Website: crate-barrel
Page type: customer-info-address
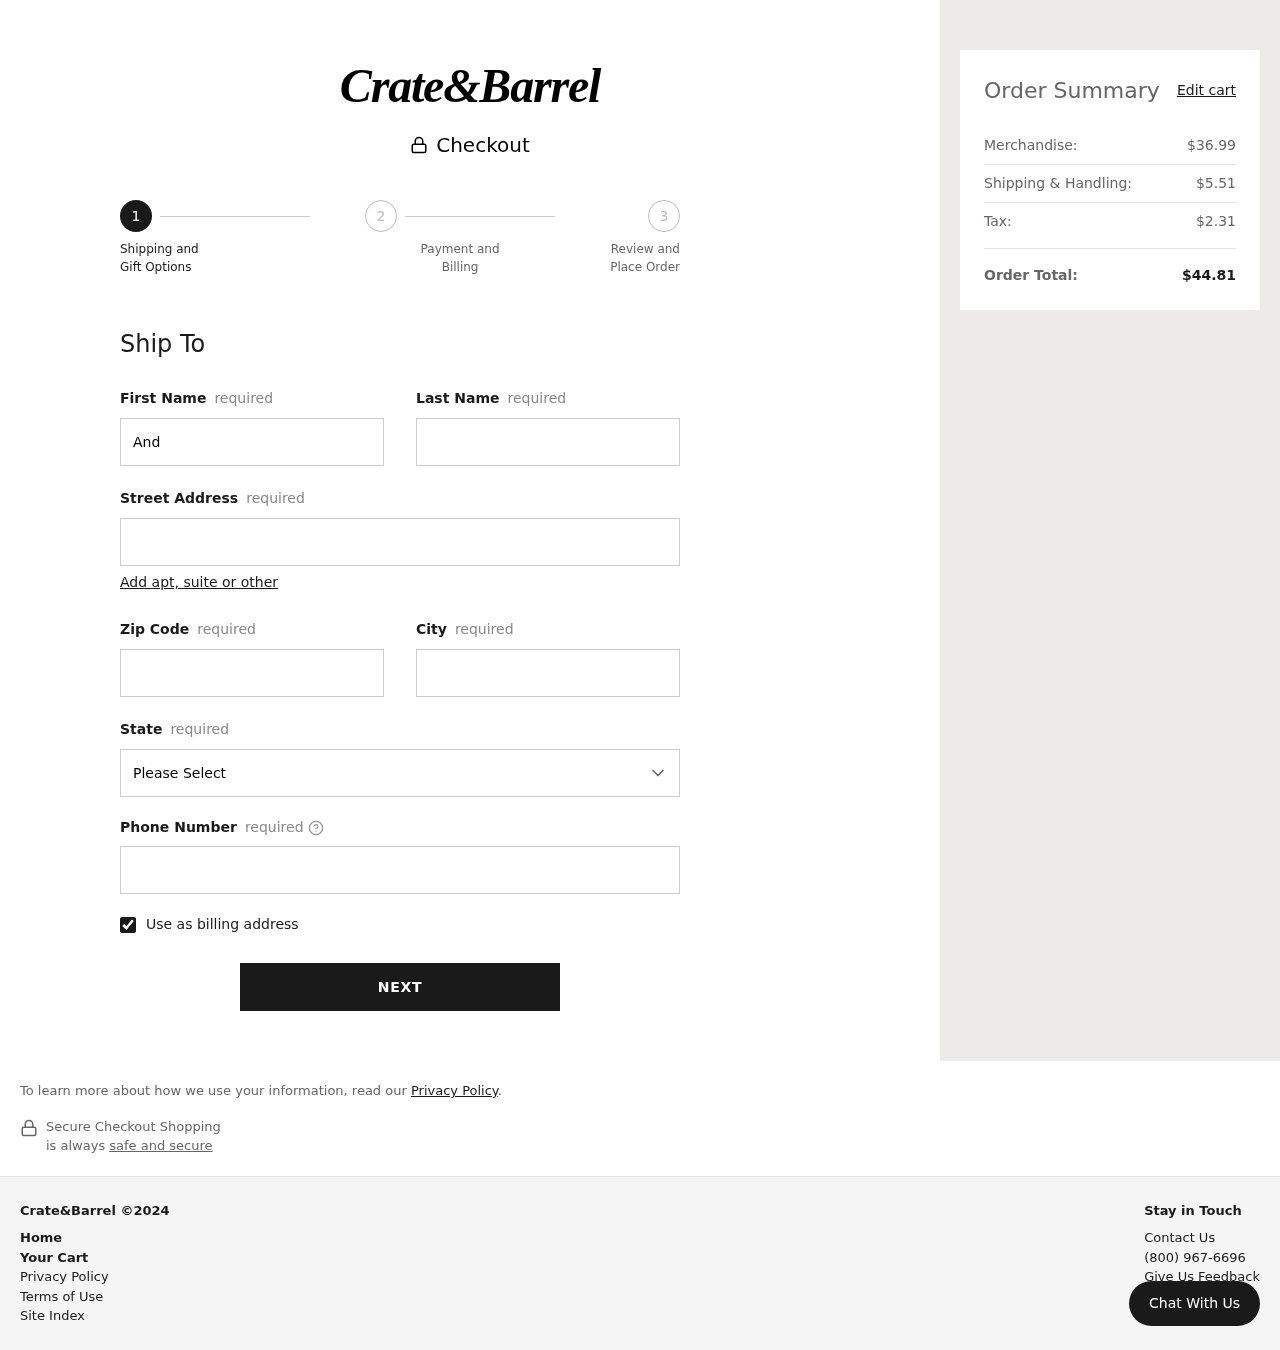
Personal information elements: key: PII_CITY
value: South Laura
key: PII_FIRSTNAME
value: Andrew
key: PII_LASTNAME
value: Alexander
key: PII_PHONE
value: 5299369553
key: PII_POSTCODE
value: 72229
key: PII_STATE
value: Alaska
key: PII_STREET
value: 062 Spencer Villages
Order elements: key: ORDER_SUBTOTAL
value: $36.99
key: ORDER_SHIPPING_COST
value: $5.51
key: ORDER_TAX
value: $2.31
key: ORDER_TOTAL
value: $44.81